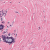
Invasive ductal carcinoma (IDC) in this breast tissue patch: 0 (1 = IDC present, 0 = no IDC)